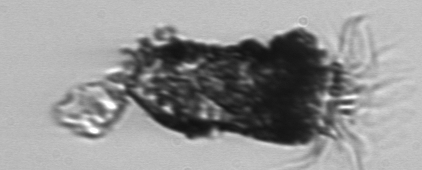
Label: Tintinnopsis